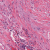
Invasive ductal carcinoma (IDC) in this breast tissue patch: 1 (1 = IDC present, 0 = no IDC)